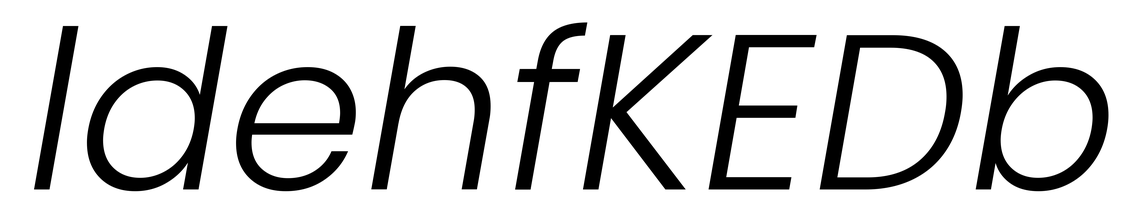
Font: Poppins-LightItalic